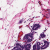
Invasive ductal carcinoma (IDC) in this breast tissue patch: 0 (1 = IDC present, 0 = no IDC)